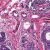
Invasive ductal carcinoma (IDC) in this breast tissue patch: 0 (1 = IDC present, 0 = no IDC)